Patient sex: M
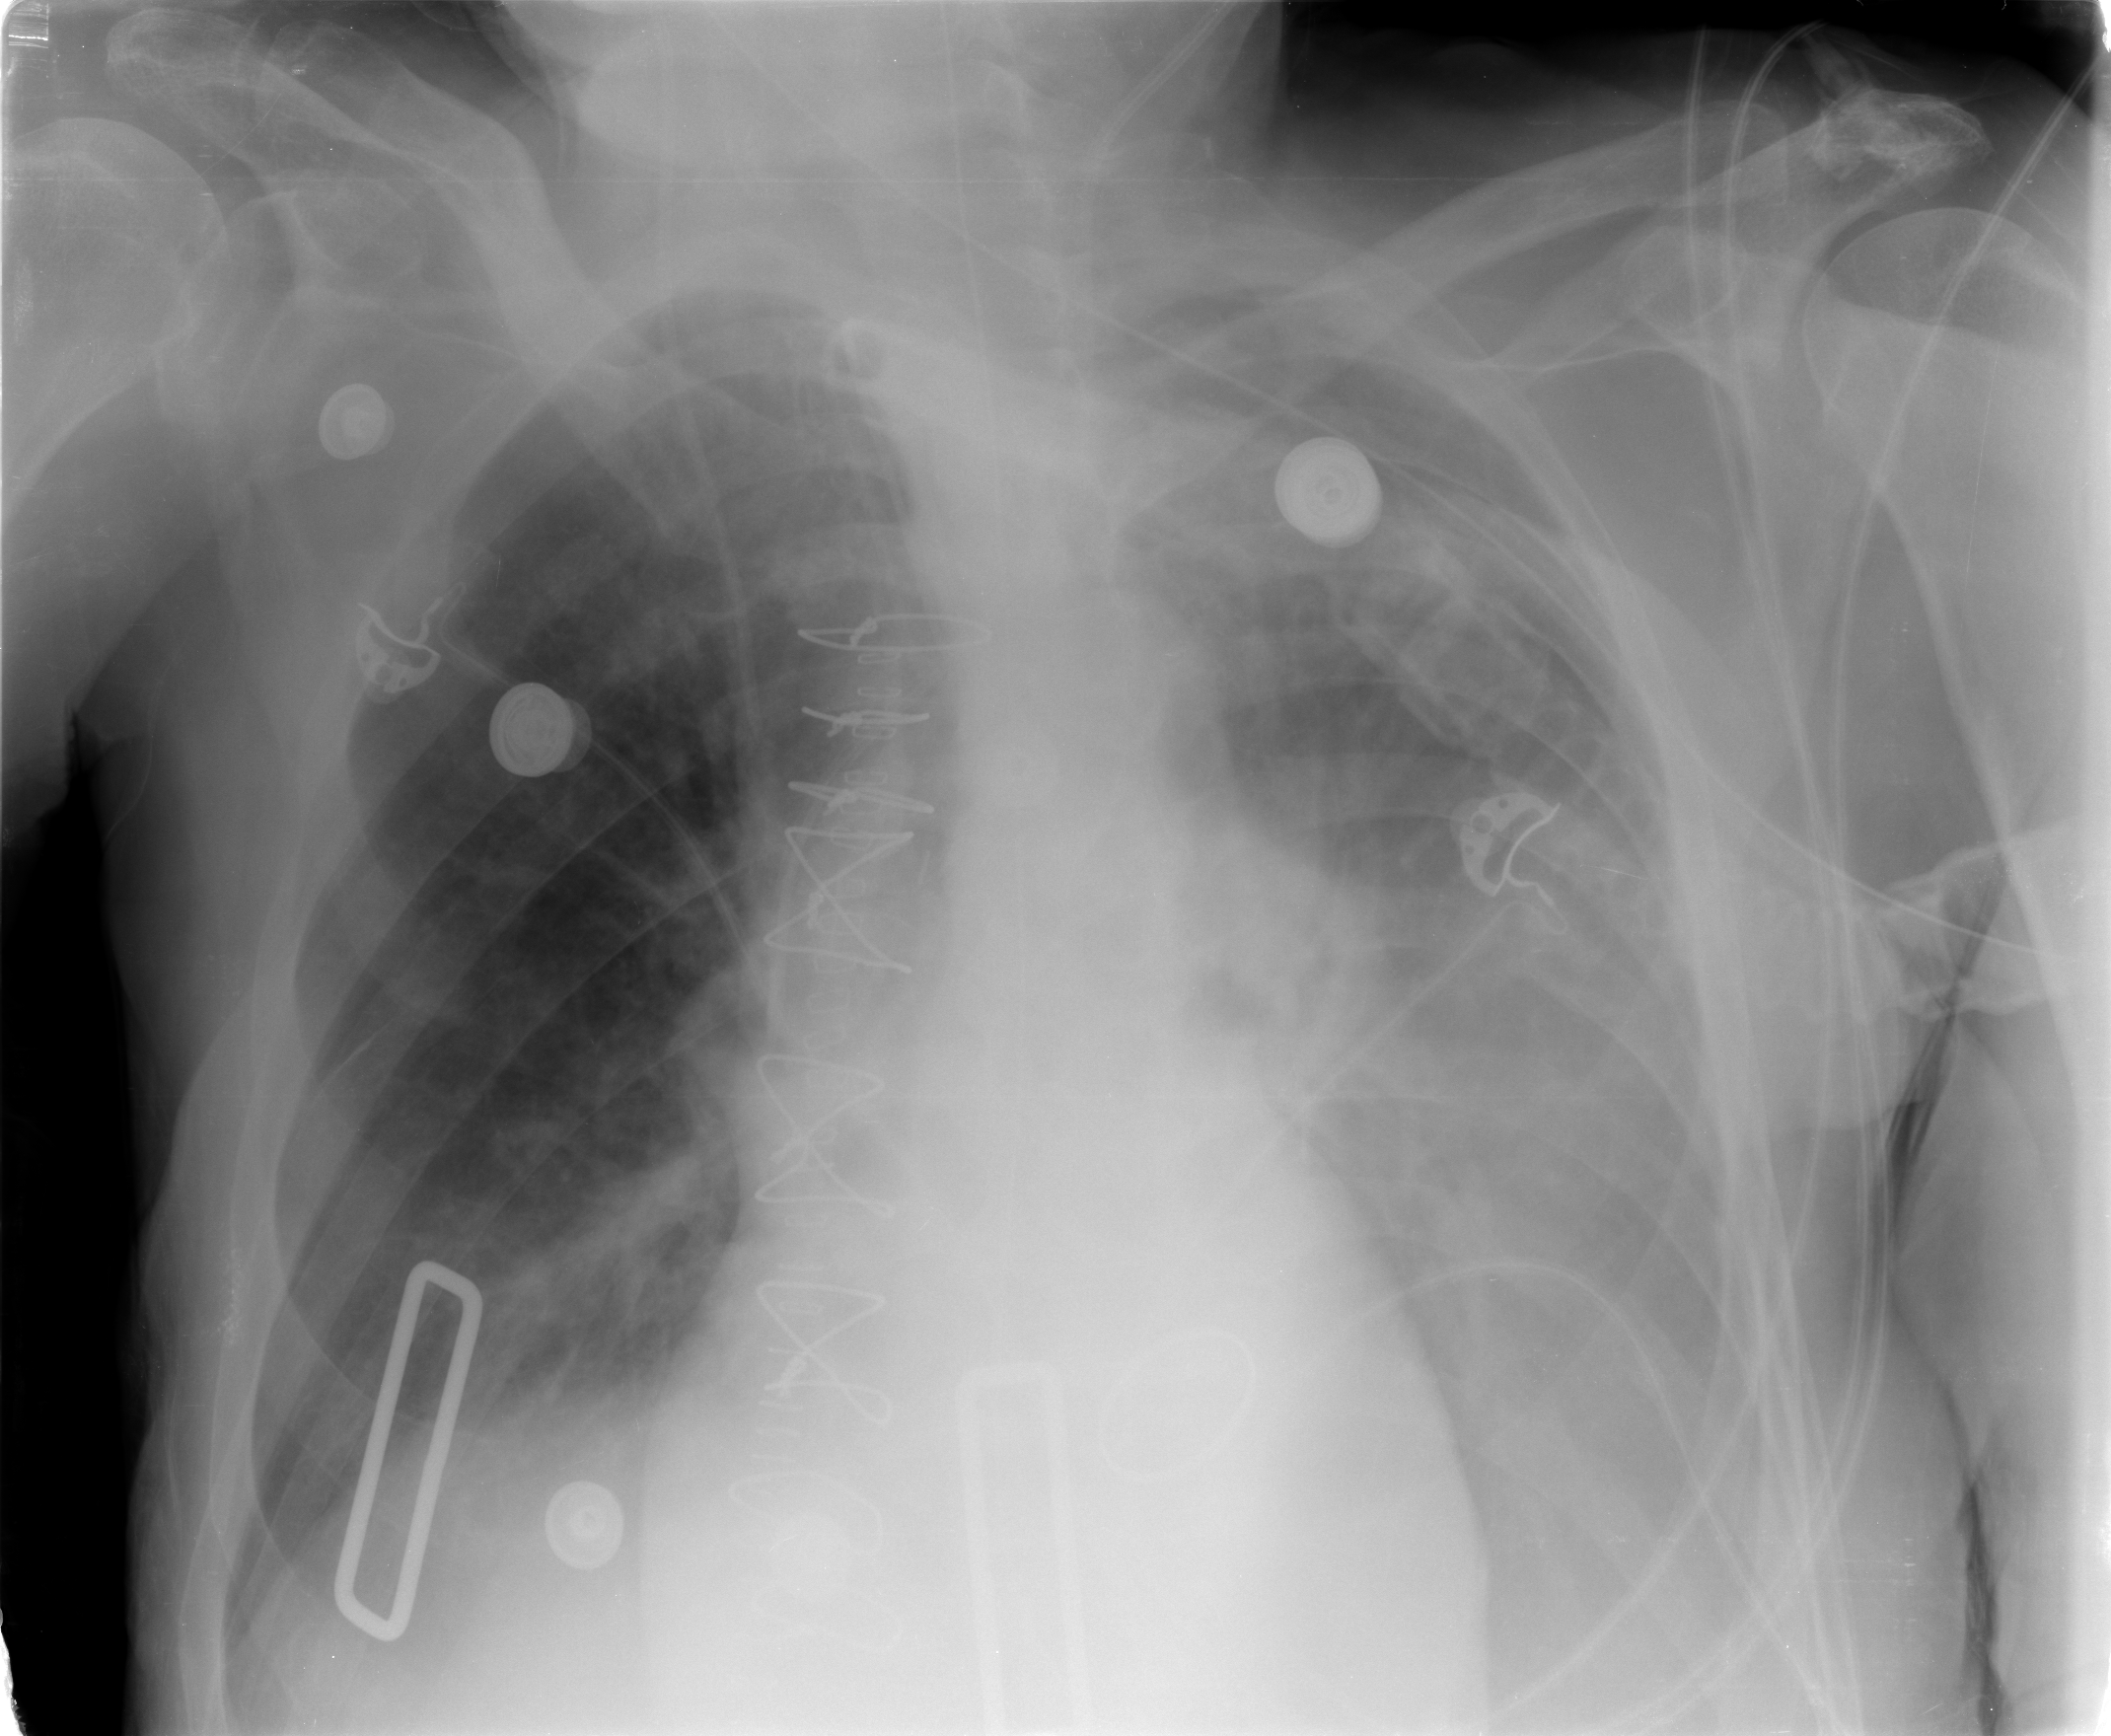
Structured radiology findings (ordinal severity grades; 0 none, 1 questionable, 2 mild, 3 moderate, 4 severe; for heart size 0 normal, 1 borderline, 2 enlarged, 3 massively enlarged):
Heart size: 0
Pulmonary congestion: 2
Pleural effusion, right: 0
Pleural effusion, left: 3
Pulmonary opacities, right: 2
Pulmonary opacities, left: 1
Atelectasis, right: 2
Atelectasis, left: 2